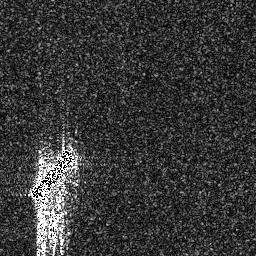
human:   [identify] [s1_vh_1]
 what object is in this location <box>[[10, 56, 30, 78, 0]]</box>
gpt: <ref>1 large ship at the left</ref>